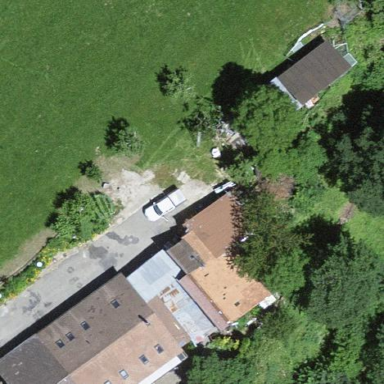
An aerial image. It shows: Rural barn.